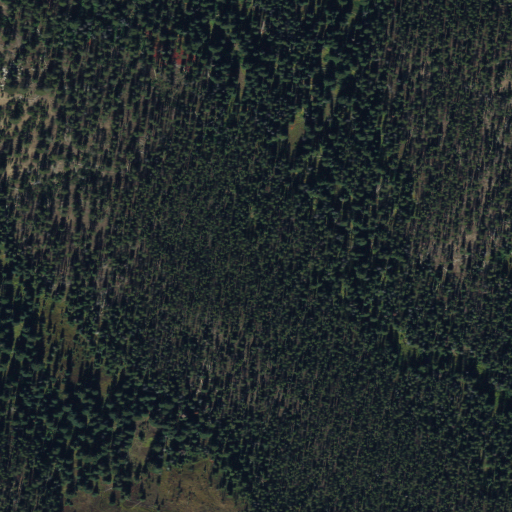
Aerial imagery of plain(s) in Idaho named Stony Meadow containing evergreen forest and woody wetlands